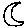
Label: moon